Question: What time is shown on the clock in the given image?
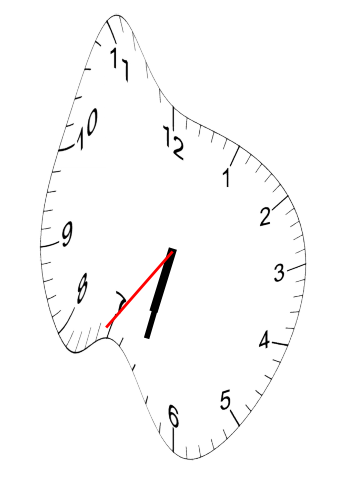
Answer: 06:32:36